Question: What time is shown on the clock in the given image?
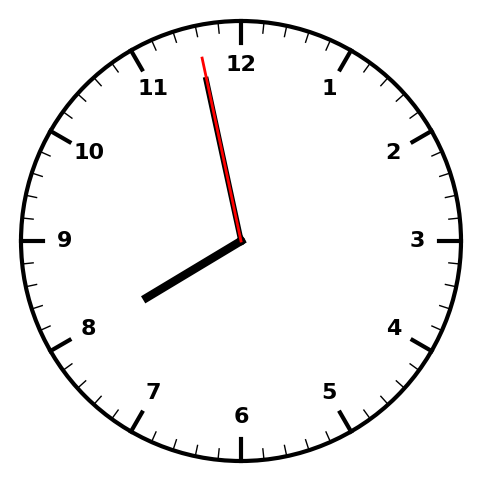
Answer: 07:57:58